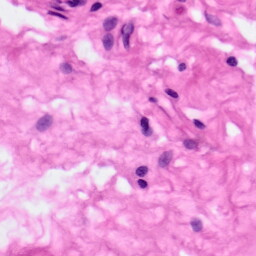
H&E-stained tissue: Pancreatic